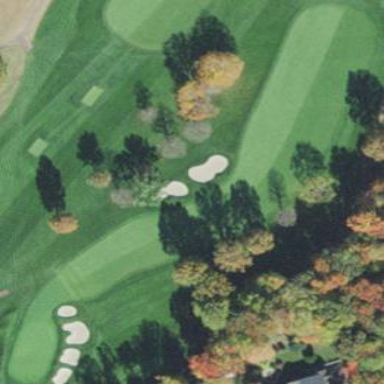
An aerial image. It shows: Golf fairway surrounded by grass.